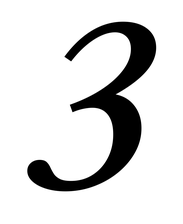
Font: LibreCaslonText-Italic_Medium_Italic